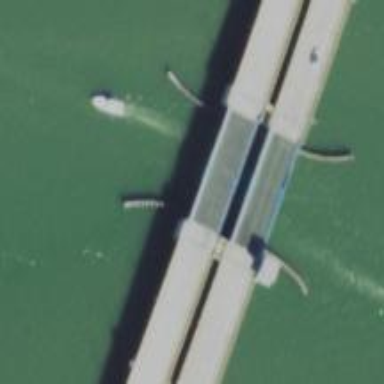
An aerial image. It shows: Bascule movable bridge on asphalt primary highway.